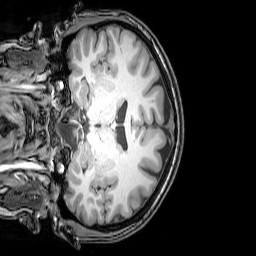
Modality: T1w
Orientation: coronal
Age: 26
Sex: female
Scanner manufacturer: philips
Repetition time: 0.008199 s
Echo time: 0.00377 s